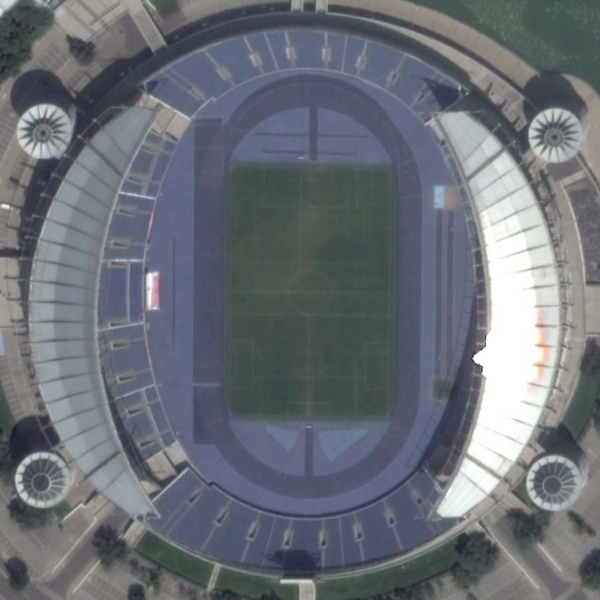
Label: Stadium